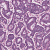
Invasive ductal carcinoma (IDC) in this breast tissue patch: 1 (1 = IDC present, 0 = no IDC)